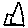
Label: house